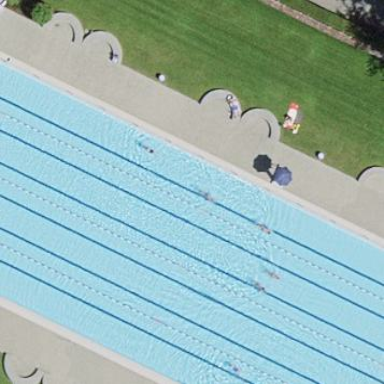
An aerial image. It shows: Swimming pool area designated for swimming activities.